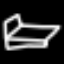
Label: bed